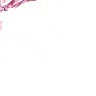
Metastatic tissue present: no